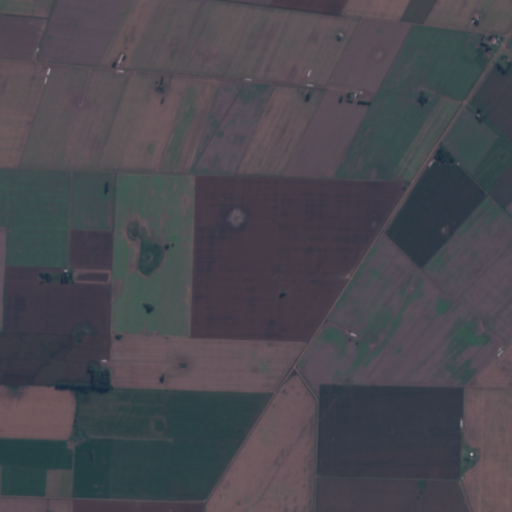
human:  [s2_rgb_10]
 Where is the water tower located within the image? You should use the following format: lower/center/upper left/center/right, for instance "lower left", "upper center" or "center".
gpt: The water tower is located in the upper right of the image.
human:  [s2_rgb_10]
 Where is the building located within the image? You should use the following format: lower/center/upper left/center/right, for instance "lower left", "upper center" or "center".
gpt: There is no building in the image.